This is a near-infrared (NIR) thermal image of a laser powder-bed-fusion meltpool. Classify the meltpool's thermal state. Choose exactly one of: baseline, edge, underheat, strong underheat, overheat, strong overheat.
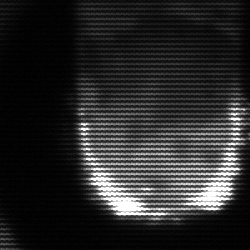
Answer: baseline